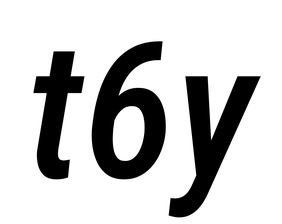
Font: Roboto-Italic_Condensed_Medium_Italic